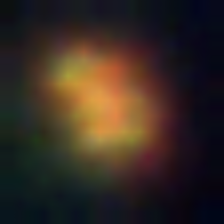
Taxon: NanoPlankton
Group: Other